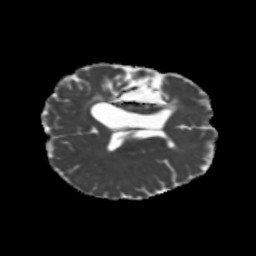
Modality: MD
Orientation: axial
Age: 44
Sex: female
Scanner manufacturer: siemens
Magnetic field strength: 3 T
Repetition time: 5.25 s
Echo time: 0.08 s